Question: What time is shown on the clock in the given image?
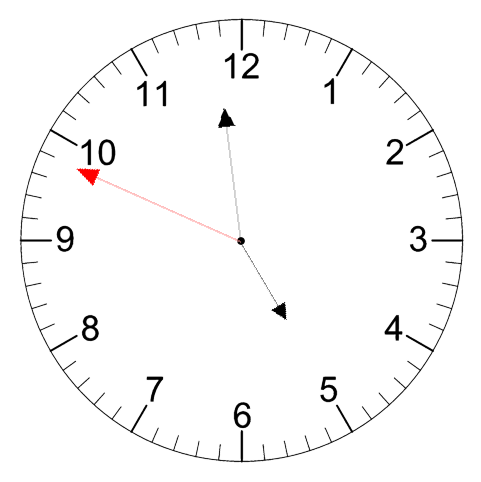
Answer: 04:58:49